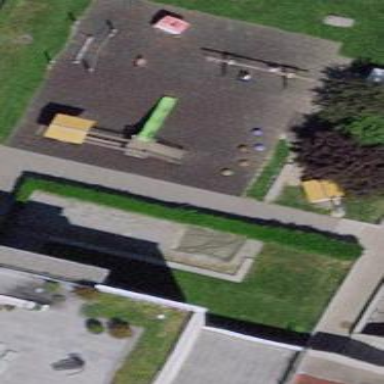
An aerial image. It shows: Playground area for leisure land.